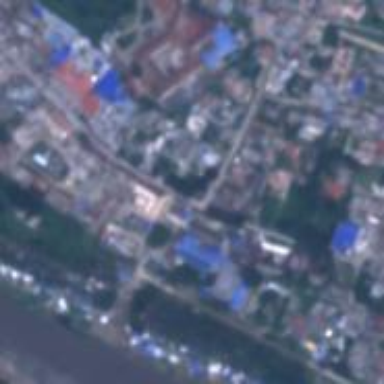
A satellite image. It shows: Informal settlement within residential area.